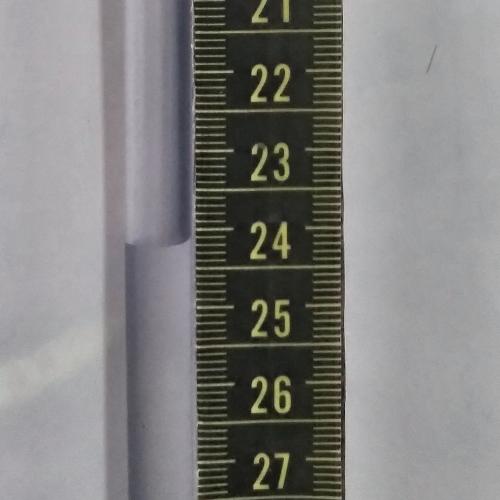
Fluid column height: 24.2 cm